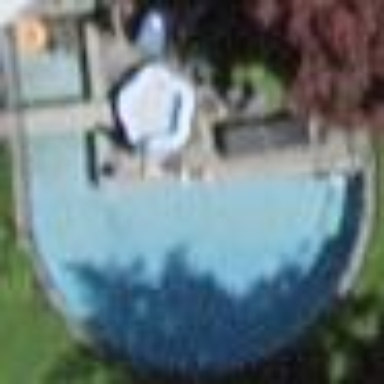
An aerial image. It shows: Swimming pool located in leisure land.